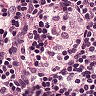
Metastatic tissue present: no